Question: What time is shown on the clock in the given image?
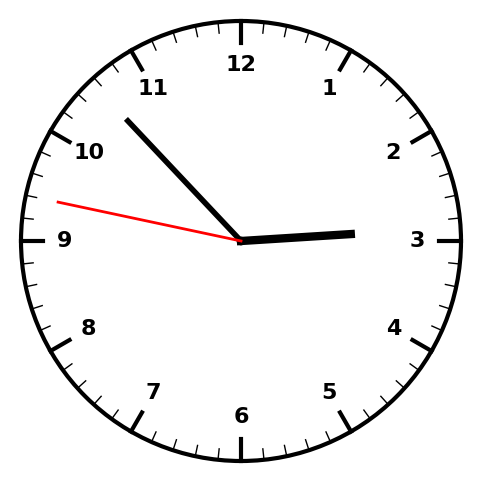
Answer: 02:52:47